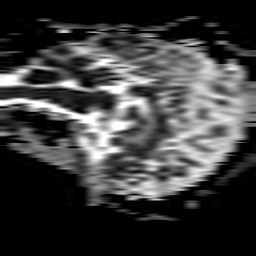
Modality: ADC
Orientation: sagittal
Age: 60
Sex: male
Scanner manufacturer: philips
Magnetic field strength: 3 T
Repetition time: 3.334 s
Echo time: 0.076 s